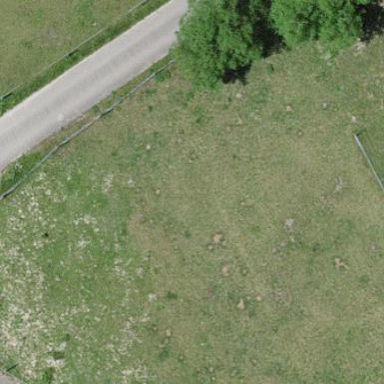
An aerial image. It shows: Fence surrounding meadow.